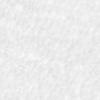
Label: no_change